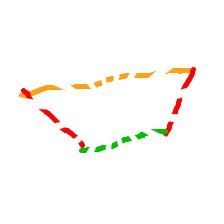
Shape: trapezoid